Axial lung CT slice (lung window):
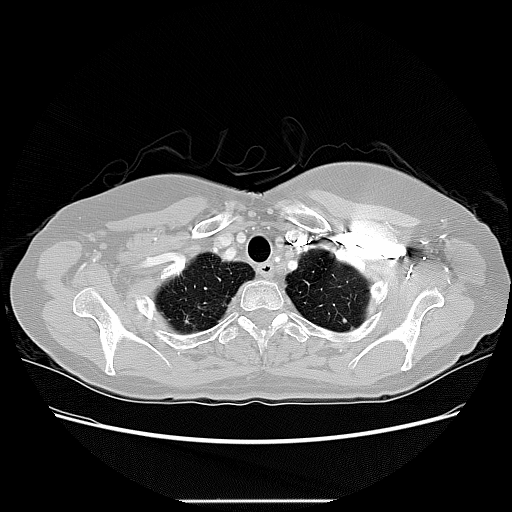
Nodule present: yes
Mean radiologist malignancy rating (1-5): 1